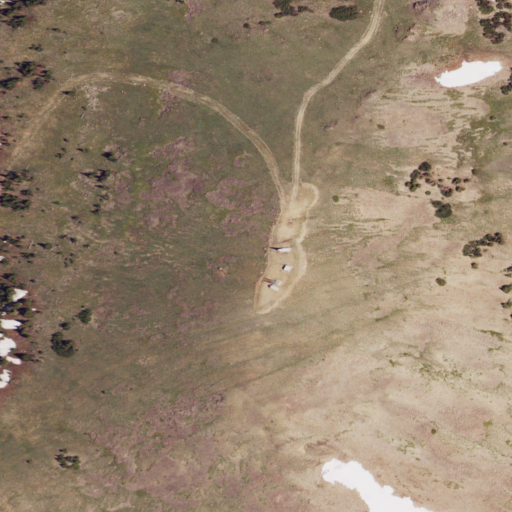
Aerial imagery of mountain in Wyoming named Elk Mountain containing shrub, grassland, and evergreen forest